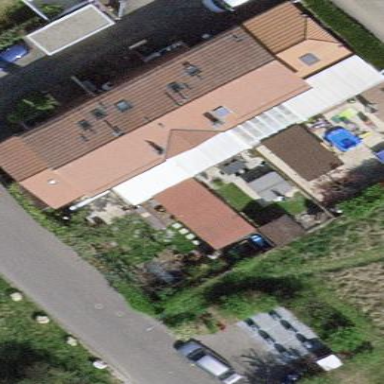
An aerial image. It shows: Garden surrounded by fence.